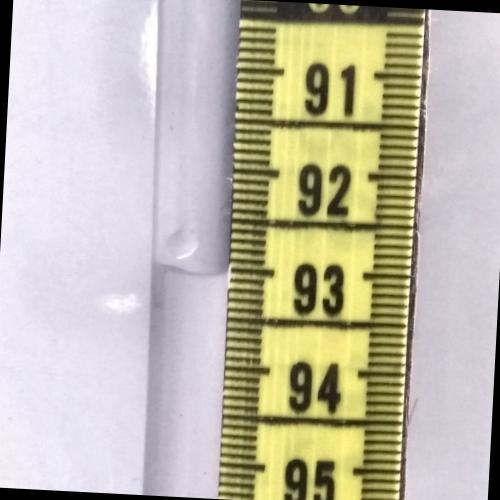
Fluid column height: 93.0 cm